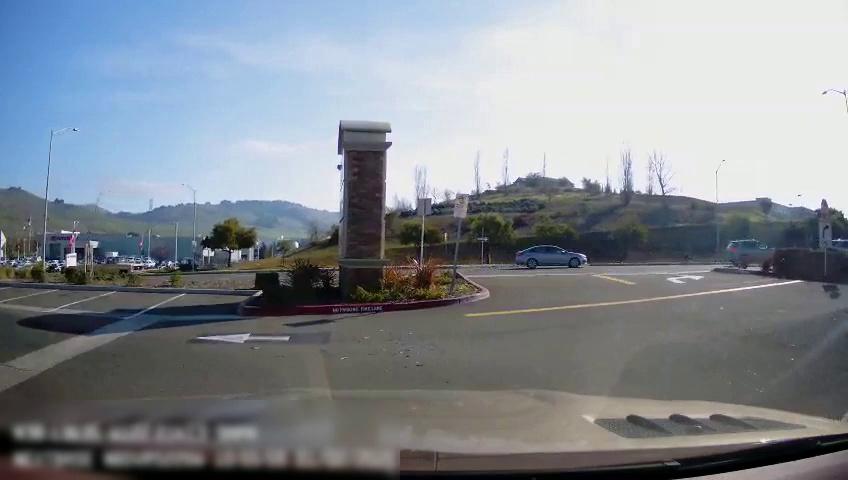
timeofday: Day
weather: Sunny
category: Drivable Space
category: Vehicles | SUV
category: Vehicles | Car
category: Vehicles | Truck
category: Traffic | Signs
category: Traffic | Signs